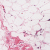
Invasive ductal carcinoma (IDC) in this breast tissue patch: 0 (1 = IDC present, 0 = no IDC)